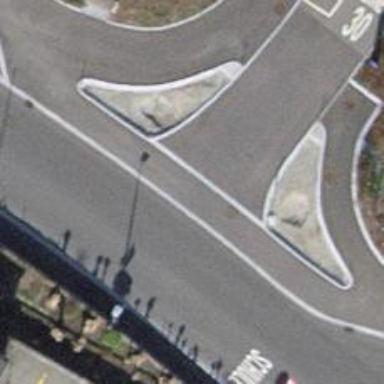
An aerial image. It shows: Unmarked crossing with traffic calming table on the road.